Question: I am creating a figure that has text in the right margin, but that text is being cut off in the figure. I have tried adjusting 'figsize', but to no avail. Is there a way to increase the right margin width so that all margin text is visible?
'''
models = ['GISS-E2-H', 'MRI-CGCM3', 'bcc-csm1-1-m', 'IPSL-CM5A-LR', 'CanESM2', 'CESM1-BGC', 'IPSL-CM5B-LR', 'inmcm4', 'GISS-E2-R', 'IPSL-CM5A-MR', 'MPI-ESM-MR', 'GFDL-CM3', 'CCSM4', 'bcc-csm1-1', 'NorESM1-M', 'GFDL-ESM2M', 'CESM1-CAM5', 'HadGEM2-ES', 'CSIRO-Mk3-6-0', 'CNRM-CM5', 'ACCESS1-3', 'CMCC-CESM', 'CMCC-CMS', 'NorESM1-ME', 'MPI-ESM-LR', 'ACCESS1-0', 'BNU-ESM', 'MIROC5', 'CMCC-CM', 'EC-EARTH', 'GFDL-ESM2G', 'MIROC-ESM', 'MIROC-ESM-CHEM', 'FGOALS-g2']
for idx, model in enumerate(models):
# Plot the marker as the model number
plt.text(stdv_changes[idx], mean_changes[idx], str(idx+1), fontsize=12)
# Add right margin text (model number - model)
y_loc = .9 - (1./40.)*int(idx)
plt.figtext(.925, y_loc, '{0:2d} - {1}'.format(idx+1, models[idx]), fontsize=8)
plt.ylim(-10,15)
plt.xlim(-5,10)
plt.axvline(linewidth=.25, linestyle='dashed', color='black')
plt.axhline(linewidth=.25, linestyle='dashed', color='black')
plt.xlabel('Standard deviation change (cm)')
plt.ylabel('Mean change (cm)')
plt.show()
'''

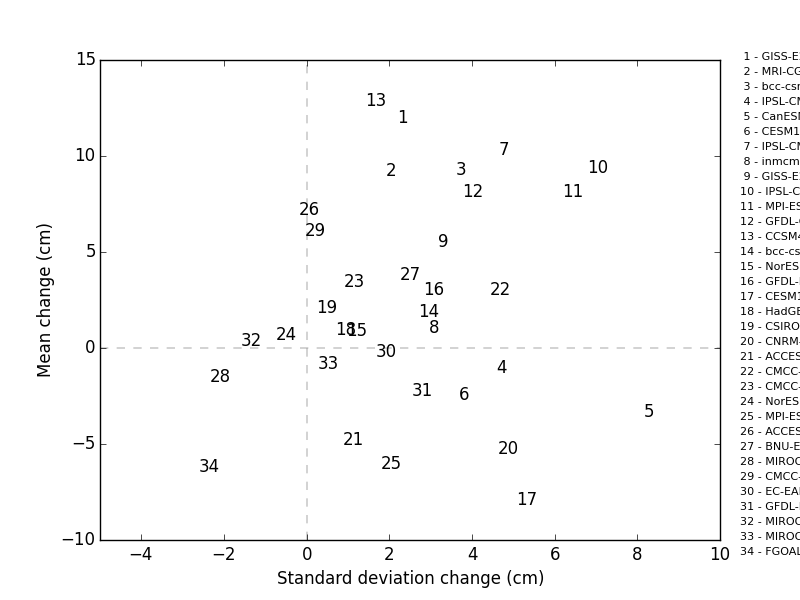
Answer: Have a look at this <URL>':
'''
plt.subplots_adjust(right=.8) # or even smaller number to shift the right edge to the left
'''